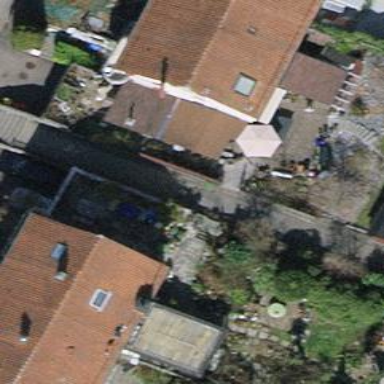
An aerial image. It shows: Building with tiled roof.